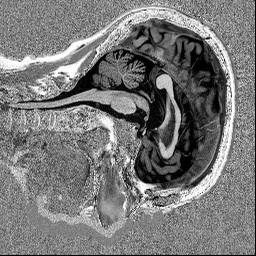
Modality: UNIT1
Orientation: sagittal
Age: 63
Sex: female
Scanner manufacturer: siemens
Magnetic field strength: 3 T
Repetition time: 5 s
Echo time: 0.00298 s